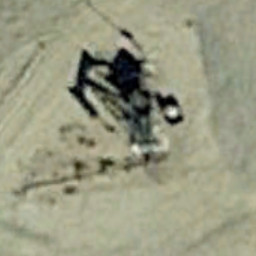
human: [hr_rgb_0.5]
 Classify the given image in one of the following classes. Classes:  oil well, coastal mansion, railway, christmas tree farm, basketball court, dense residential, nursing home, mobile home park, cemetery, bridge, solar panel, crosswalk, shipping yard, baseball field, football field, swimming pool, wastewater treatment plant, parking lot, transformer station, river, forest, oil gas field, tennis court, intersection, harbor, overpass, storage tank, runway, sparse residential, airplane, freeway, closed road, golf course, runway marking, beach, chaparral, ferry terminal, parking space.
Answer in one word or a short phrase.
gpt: oil well